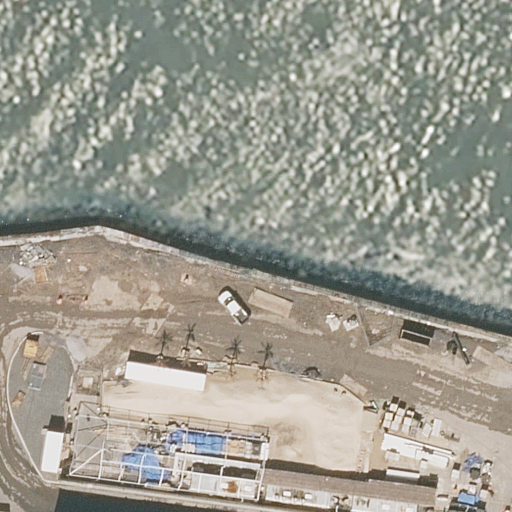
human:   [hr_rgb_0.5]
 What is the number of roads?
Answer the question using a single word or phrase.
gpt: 1

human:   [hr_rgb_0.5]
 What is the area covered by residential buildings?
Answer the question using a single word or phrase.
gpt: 0m2

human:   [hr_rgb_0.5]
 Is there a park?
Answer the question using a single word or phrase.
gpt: yes

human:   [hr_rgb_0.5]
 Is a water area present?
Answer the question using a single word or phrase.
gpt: yes

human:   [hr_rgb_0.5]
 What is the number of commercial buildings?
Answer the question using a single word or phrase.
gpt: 0

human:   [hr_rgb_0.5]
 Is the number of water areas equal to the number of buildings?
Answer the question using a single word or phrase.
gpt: yes

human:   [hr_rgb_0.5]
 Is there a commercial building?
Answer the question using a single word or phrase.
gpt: no

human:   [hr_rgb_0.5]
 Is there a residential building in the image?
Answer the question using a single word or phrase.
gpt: no

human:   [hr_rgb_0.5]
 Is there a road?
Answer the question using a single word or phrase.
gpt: yes

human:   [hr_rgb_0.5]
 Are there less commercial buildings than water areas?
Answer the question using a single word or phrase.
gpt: yes

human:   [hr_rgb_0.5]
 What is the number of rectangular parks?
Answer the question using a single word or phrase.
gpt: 1

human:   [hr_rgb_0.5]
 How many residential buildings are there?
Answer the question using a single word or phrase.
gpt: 0

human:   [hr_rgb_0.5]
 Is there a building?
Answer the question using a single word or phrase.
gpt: yes

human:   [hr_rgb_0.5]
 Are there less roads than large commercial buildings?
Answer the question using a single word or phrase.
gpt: no

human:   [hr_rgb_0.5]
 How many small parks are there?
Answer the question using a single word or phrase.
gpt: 0

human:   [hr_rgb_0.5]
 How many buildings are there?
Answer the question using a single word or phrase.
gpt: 1

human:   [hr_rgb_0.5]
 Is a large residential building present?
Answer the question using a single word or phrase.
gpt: no

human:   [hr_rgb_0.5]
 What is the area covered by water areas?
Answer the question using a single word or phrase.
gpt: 5623m2

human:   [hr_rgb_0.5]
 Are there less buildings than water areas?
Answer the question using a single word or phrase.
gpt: no

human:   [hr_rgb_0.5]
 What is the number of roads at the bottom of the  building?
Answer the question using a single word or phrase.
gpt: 1

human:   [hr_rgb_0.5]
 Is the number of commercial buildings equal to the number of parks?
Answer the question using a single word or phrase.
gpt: no

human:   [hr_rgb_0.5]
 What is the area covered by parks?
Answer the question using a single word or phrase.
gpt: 7693m2

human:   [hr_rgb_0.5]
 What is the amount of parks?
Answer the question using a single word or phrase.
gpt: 1

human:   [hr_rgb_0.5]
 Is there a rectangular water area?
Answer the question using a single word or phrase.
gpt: yes

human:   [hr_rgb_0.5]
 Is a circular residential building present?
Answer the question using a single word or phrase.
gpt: no

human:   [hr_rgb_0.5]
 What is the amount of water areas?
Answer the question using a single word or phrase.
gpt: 1

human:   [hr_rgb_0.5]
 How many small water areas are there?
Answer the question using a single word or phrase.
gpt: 0

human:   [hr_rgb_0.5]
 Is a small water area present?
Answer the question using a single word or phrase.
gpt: no

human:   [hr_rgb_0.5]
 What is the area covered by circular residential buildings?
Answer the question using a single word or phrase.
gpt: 0m2

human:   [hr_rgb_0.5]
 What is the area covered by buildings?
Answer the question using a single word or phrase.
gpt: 603m2

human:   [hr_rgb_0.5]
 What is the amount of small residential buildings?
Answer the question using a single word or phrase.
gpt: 0

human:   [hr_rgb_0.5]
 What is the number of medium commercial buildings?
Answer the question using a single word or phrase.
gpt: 0

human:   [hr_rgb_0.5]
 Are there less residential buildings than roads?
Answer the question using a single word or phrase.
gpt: yes

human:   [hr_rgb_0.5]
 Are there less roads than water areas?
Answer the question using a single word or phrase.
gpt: no

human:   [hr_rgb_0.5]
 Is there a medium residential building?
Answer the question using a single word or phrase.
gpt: no

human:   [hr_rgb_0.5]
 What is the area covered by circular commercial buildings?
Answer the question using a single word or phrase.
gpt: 0m2

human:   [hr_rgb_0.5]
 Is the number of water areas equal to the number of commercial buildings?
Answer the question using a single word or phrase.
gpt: no

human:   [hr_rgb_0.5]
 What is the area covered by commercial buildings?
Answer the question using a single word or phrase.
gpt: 0m2

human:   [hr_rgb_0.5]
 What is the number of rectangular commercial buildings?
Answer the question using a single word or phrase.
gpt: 0

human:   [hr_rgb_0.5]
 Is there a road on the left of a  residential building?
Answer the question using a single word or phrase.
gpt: no

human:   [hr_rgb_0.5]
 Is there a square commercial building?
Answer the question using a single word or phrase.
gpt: no

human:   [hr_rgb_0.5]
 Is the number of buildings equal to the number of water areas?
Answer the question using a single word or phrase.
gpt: yes

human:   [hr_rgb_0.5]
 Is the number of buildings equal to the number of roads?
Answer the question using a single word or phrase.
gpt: yes

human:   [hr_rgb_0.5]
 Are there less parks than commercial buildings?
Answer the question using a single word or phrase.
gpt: no

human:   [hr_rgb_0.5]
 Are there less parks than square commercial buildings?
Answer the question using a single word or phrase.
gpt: no

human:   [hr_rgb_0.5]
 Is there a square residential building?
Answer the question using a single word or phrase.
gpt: no

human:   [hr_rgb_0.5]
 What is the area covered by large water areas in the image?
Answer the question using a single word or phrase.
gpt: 5623m2

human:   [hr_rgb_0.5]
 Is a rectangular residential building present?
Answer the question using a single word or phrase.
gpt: no

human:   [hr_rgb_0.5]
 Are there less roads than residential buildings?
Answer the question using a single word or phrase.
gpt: no

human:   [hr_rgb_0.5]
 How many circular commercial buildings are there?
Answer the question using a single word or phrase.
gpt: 0

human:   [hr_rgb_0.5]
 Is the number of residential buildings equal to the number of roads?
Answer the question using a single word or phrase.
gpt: no

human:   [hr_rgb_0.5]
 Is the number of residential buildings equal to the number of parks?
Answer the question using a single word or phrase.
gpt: no

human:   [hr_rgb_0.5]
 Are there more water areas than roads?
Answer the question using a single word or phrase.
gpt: no

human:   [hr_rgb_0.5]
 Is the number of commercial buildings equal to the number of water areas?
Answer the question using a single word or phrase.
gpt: no

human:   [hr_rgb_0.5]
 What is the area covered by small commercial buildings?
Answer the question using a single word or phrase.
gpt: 0m2

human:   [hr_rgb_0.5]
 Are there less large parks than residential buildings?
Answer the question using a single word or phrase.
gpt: no

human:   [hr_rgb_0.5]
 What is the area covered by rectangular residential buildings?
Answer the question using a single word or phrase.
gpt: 0m2

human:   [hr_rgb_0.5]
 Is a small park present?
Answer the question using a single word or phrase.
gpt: no

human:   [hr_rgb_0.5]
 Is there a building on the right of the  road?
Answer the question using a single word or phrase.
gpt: yes

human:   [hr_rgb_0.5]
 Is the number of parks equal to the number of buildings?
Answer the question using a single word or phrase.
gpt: yes

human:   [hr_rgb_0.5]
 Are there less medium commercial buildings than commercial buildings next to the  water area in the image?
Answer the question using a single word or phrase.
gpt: no

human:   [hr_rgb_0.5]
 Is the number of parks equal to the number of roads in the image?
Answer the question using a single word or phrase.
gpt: yes

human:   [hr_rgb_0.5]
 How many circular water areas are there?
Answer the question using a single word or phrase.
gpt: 0

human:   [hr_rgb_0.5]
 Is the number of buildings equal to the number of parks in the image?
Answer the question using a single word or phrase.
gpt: yes